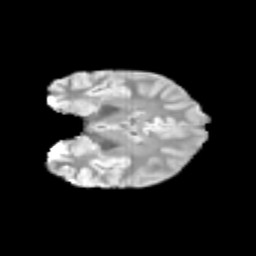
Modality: T2w
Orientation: coronal
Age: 14
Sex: female
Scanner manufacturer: siemens
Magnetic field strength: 3 T
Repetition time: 3.8 s
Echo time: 0.07 s